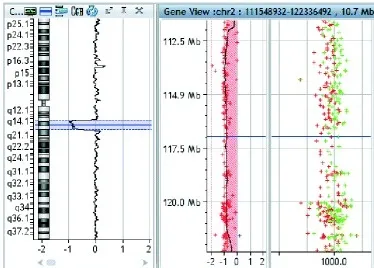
Chromosome and aCGH findings. OMIM morbid genes within the deletion regions.
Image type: pathology (immunostaining)